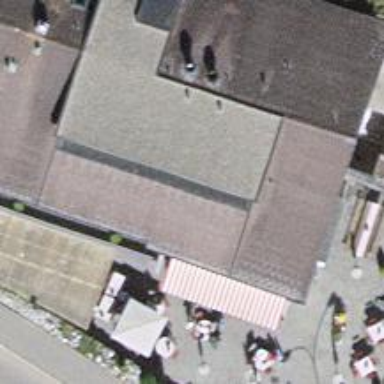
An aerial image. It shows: Restaurant.